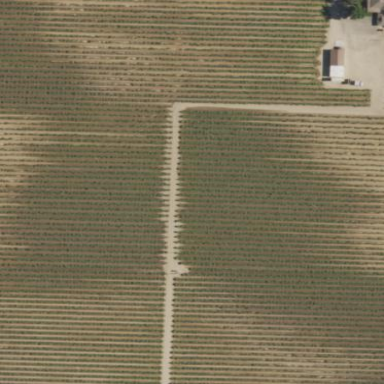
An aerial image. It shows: Vineyard.